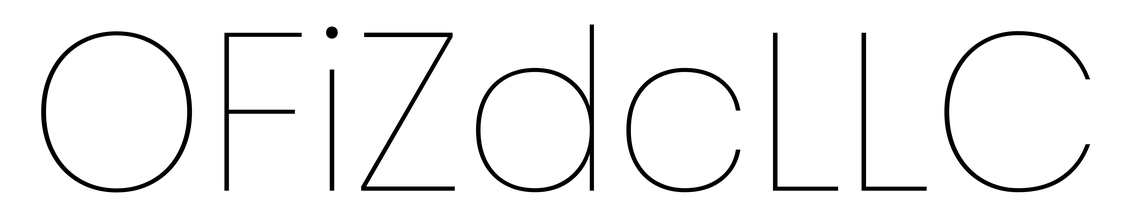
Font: Poppins-Thin